Question: i am listing 'TaskList' in 'GridView1' and to the right of the Listing i am Displaying the Workers List 'having different skills under one'serviceCategoryID. The Display of Worker List is Filtered after Clicking on 'GridView1' Row and all the 'Workers with multiple skills under one serviceCategoryID are Listed in GridView2'.
Before Alloting the Task to any Worker i want to display the number of 'PendingTasks' of that Worker in 'GridView2' Which is 'List of Workers with multiple skills under one selected serviceCategoryID from GridView1.'
Current SQL Query is:
'''
SELECT WorkerMst.workerID, WorkerMst.FName, WorkerMst.LName,WorkerMst.FName +' '+ WorkerMst.LName as Name,WorkerSkills.WorkerSkillsID,
WorkerSkills.WorkerID AS WorkerSkills_WorkerID, WorkerSkills.SkillTypeID AS WorkerSkills_SkillTypeID, WorkerSkills.Score, skillTypeMst.skillTypeID, skillTypeMst.skillType,
serviceCategoryMaster.serviceCategoryMasterID, serviceCategoryMaster.CategoryName, WorkerMst.IsActive AS WorkerMst_IsActive,WorkerMst.IsIndividual,WorkerMst.readyfornewtask,
(select count(WorkerID)from WorkerTask where isAproved=0 and workerid in (select distinct(workerid) from workertask where isaproved=0 group by workerid)) as PendingTsks
FROM WorkerMst
INNER JOIN WorkerSkills ON WorkerMst.workerID = WorkerSkills.WorkerID
INNER JOIN skillTypeMst ON WorkerSkills.SkillTypeID = skillTypeMst.skillTypeID
INNER JOIN serviceCategoryMaster ON skillTypeMst.serviceCategoryMasterID = serviceCategoryMaster.serviceCategoryMasterID
where skillTypeMst.serviceCategoryMasterID=1 and
WorkerMst.workerID in (select distinct(workerid) from workertask where isaproved=0)
order by workermst.workerid
'''

'WorkerTask' Table has Following Fields:
'''
WorkerID,TaskMstID,IsAccepted ,IsRejected,OnDate,isAproved
'''
Any Suggestion?
Help Appreciated! Thanks in Advance!
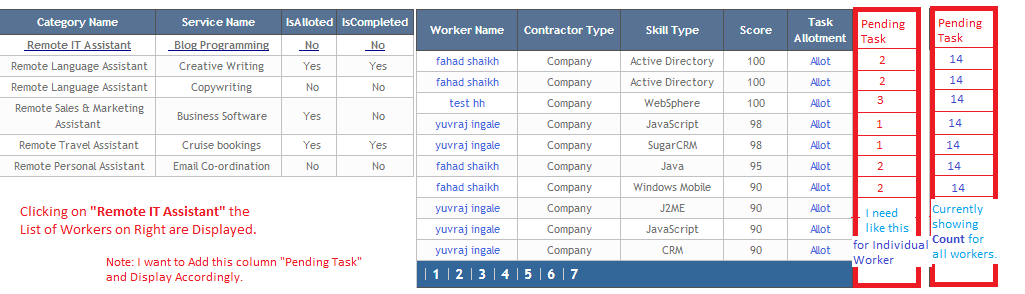
Answer: You have not provided schema of your tables but I am assuming that the 'WorkerTask' table would have one row for a task assignment to (any) worker. I am assuming that 'WorkerTaskId' is primary key of this table then following query should suffice:
'''
SELECT
WorkerMst.workerID, WorkerMst.FName, WorkerMst.LName,
WorkerMst.FName +' '+ WorkerMst.LName as Name,WorkerSkills.WorkerSkillsID,
WorkerSkills.WorkerID AS WorkerSkills_WorkerID,
WorkerSkills.SkillTypeID AS WorkerSkills_SkillTypeID, WorkerSkills.Score,
skillTypeMst.skillTypeID, skillTypeMst.skillType,
serviceCategoryMaster.serviceCategoryMasterID, serviceCategoryMaster.CategoryName,
WorkerMst.IsActive AS WorkerMst_IsActive, WorkerMst.IsIndividual,
WorkerMst.readyfornewtask,
(select count(t.workertaskid)from WorkerTask t
where t.isAproved=0 and t.workerid = WorkerMst.workerid) as PendingTsks
FROM WorkerMst
INNER JOIN WorkerSkills ON WorkerMst.workerID = WorkerSkills.WorkerID
INNER JOIN skillTypeMst ON WorkerSkills.SkillTypeID = skillTypeMst.skillTypeID
INNER JOIN serviceCategoryMaster
ON skillTypeMst.serviceCategoryMasterID = serviceCategoryMaster.serviceCategoryMasterID
where skillTypeMst.serviceCategoryMasterID=1
order by workermst.workerid
'''